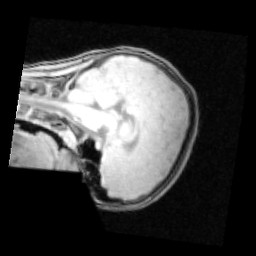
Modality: PDw
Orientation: sagittal
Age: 12
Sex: female
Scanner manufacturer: siemens
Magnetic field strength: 3 T
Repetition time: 0.25 s
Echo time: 0.00103 s